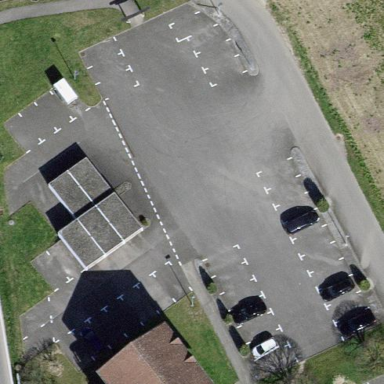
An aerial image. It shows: Parking area.